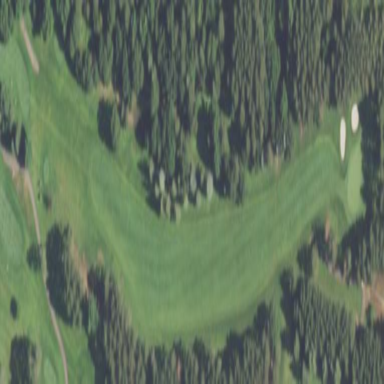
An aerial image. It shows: Area of rough grass used for golf.